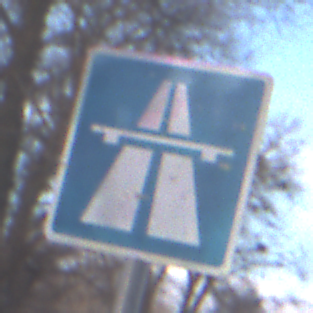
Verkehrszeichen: Autobahn
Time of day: MorningAfternoon
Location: Outdoor (Nature)
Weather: PartlyCloudy
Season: NotSpecified
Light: Natural